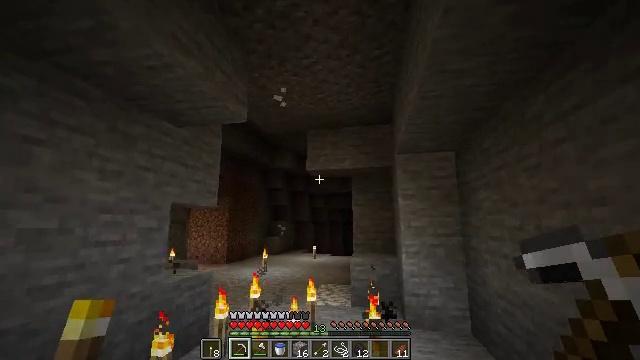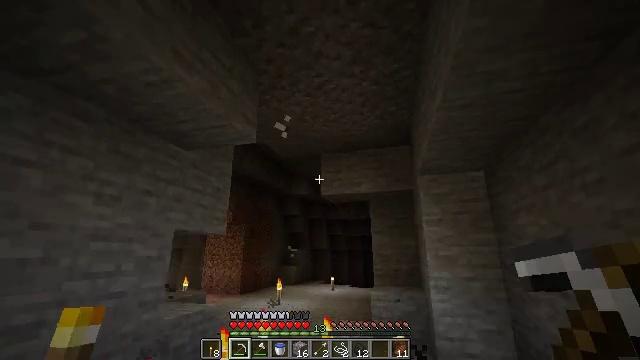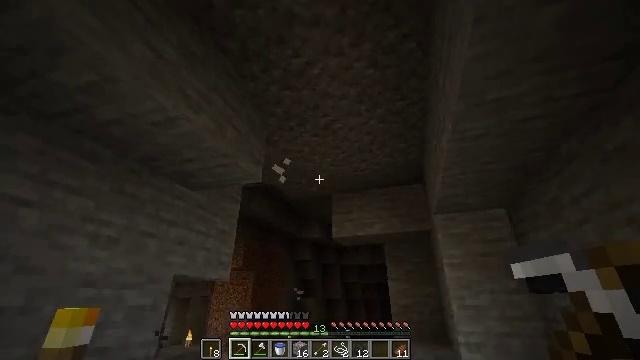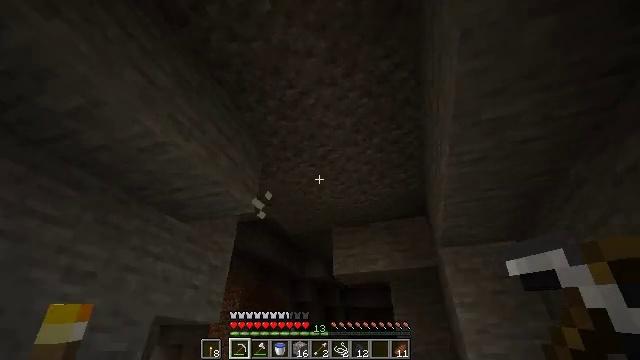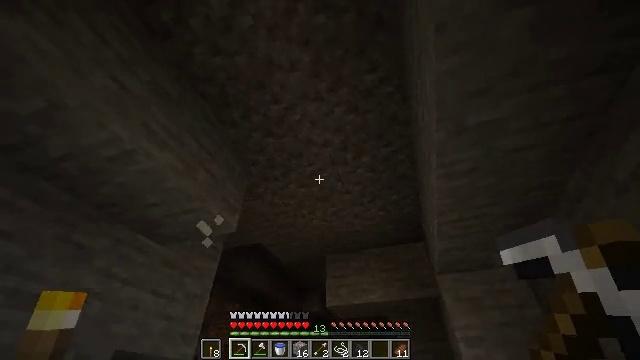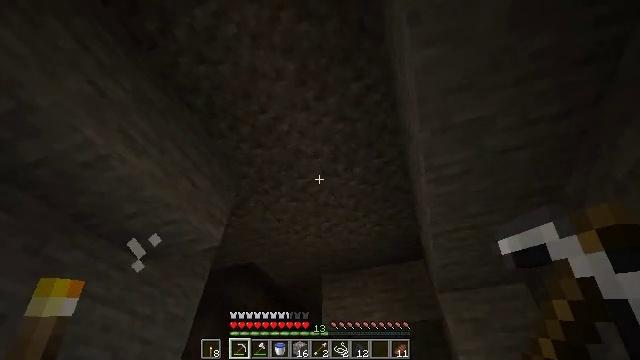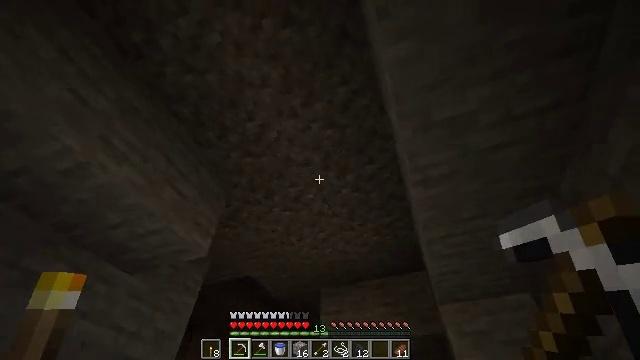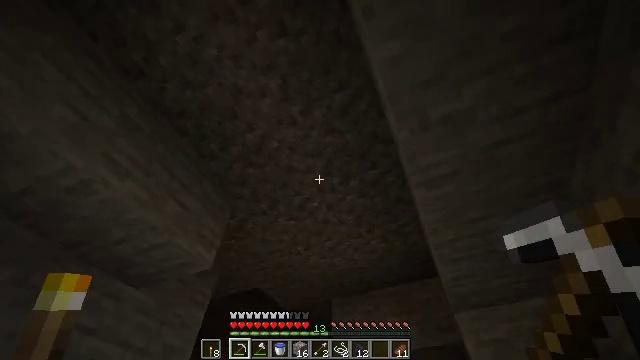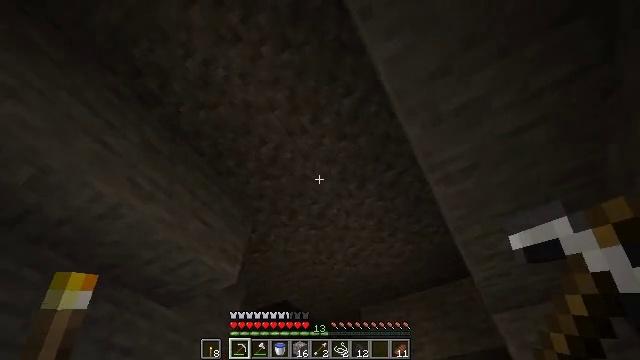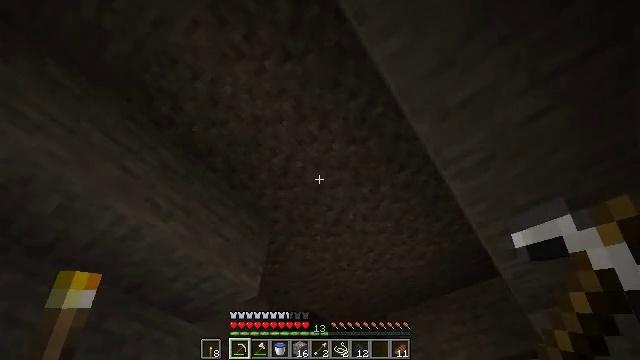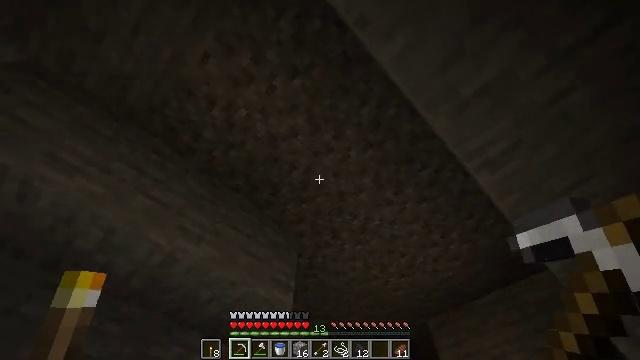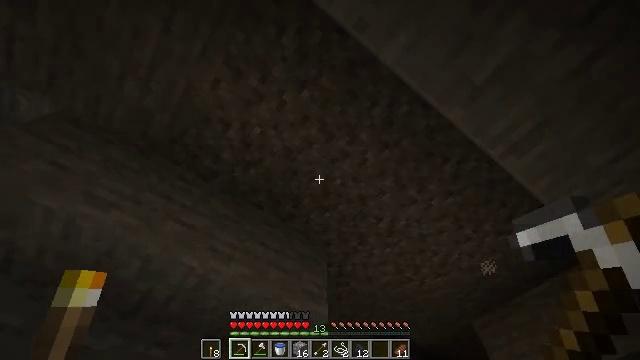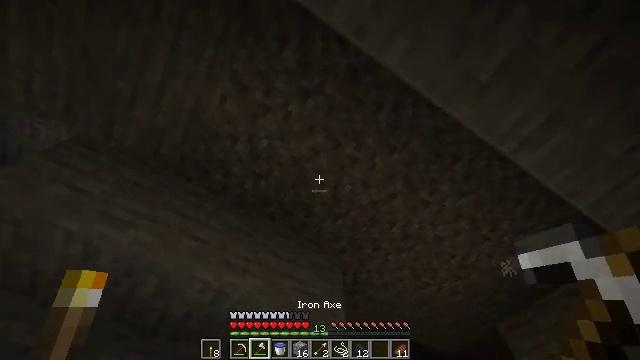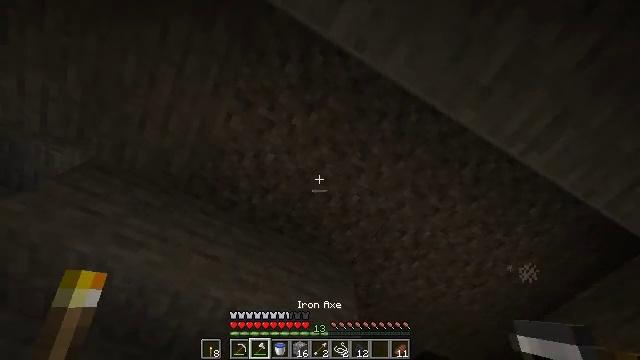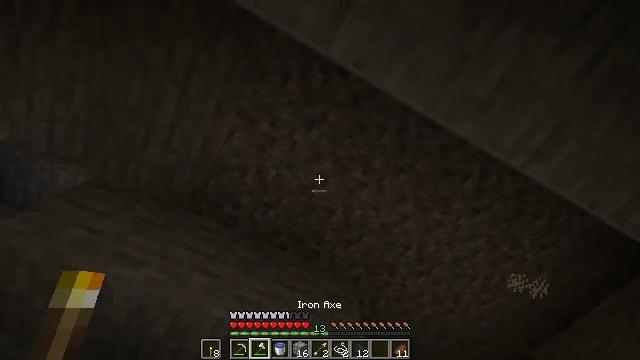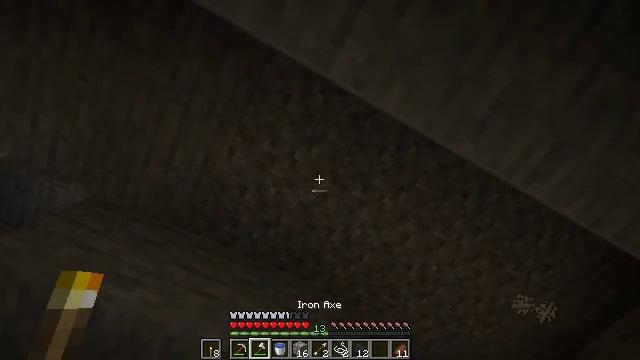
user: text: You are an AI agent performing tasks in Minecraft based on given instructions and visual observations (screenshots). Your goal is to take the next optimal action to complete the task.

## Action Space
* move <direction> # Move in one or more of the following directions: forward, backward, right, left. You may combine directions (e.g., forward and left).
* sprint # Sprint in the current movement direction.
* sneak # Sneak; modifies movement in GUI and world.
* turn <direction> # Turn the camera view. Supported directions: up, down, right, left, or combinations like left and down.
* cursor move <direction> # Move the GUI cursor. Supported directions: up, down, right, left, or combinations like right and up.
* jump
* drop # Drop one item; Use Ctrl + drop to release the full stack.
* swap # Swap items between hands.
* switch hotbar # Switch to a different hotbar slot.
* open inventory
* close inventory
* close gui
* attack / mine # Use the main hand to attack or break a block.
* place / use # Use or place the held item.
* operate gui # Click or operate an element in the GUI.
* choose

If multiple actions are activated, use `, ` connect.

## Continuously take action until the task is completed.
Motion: motion action
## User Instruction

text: Break the gravel block.
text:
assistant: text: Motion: move forward, turn left and up
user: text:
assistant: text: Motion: move forward and move right, turn left and up
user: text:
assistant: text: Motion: move forward and move right, turn left and up
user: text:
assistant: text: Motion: move forward and move right, turn up
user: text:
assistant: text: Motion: move right, turn up
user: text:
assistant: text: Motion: turn left and up
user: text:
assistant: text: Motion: turn left and up
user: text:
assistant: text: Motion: turn left and up
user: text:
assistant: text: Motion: turn left and up
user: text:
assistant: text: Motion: turn left and up
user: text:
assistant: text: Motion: turn left and up
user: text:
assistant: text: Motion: turn left and up
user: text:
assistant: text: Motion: turn left and up
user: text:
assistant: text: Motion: turn up
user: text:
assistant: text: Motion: turn up
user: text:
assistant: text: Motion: turn up
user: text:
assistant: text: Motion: no_op
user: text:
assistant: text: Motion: attack / mine
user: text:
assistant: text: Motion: attack / mine
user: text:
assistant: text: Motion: attack / mine
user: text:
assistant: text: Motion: attack / mine
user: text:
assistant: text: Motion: attack / mine
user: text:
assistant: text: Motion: attack / mine
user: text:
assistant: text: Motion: attack / mine
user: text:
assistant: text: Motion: attack / mine
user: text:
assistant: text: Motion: attack / mine
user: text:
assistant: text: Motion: attack / mine
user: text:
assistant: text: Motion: attack / mine
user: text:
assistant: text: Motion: attack / mine
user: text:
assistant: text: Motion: attack / mine